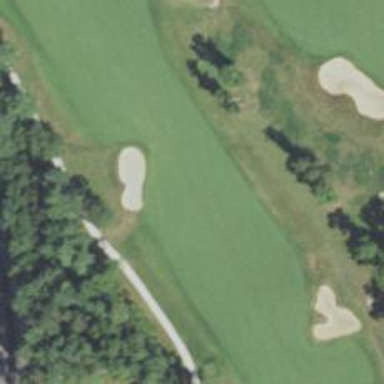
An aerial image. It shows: Golf hole.